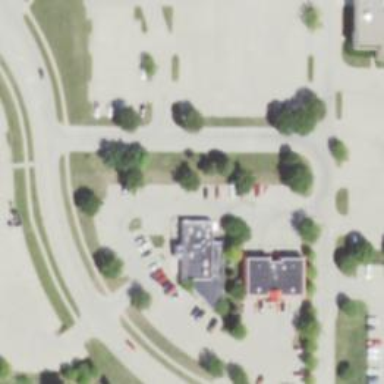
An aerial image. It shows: Parking area.